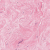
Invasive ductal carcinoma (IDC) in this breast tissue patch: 0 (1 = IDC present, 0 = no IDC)